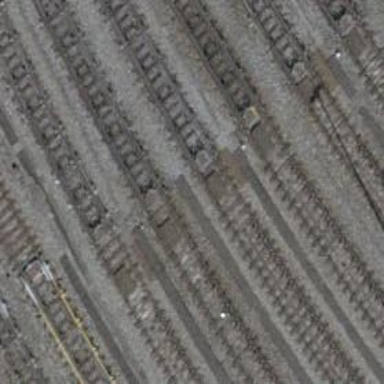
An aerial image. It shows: Railway yard with one track. The yard has beam retarder.